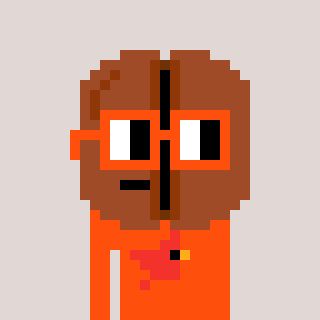
a pixel art character with square orange glasses, a coffeebean-shaped head and a orange-colored body on a warm background